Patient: sex M, age 78
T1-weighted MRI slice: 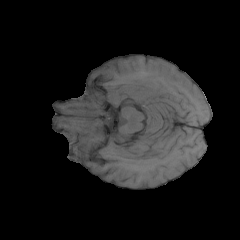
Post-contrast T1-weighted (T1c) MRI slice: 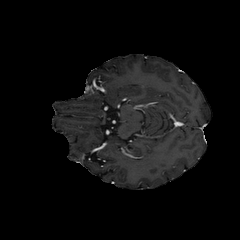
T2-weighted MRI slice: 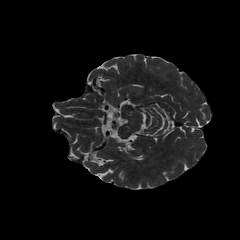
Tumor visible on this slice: no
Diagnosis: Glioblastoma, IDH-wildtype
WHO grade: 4